Aerial crown-view tile of a tropical tree (Barro Colorado Island, Panama), acquired 20240918:
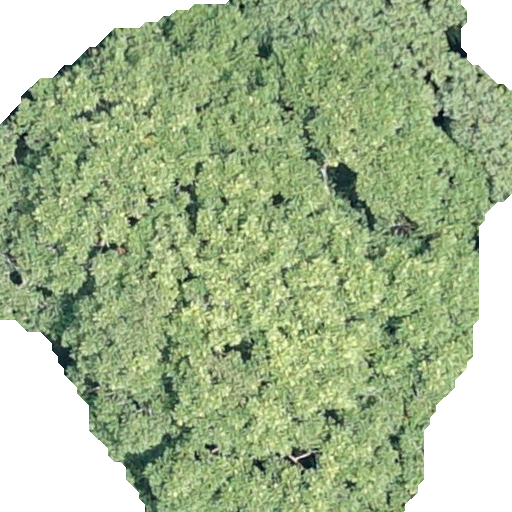
Species: Dipteryx oleifera
GBIF accepted scientific name: Dipteryx oleifera
Crown area: 376.516 m²